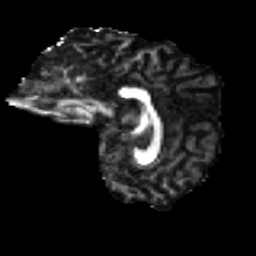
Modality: FA
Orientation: sagittal
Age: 21
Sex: female
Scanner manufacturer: ge
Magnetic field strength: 3 T
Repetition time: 7.8 s
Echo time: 0.0612 s